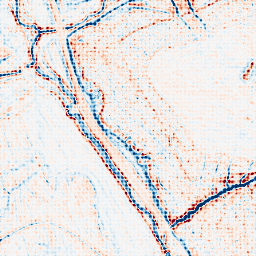
Category: edge_preserving
Decomposition family: bilateral
Decomposition parameters: d: 9
sigma_color: 50
sigma_space: 75
Upsampling method: sinc_blackman
Upsampling parameters: scale: 8
kernel_size: 8
Upsampling scale: 8